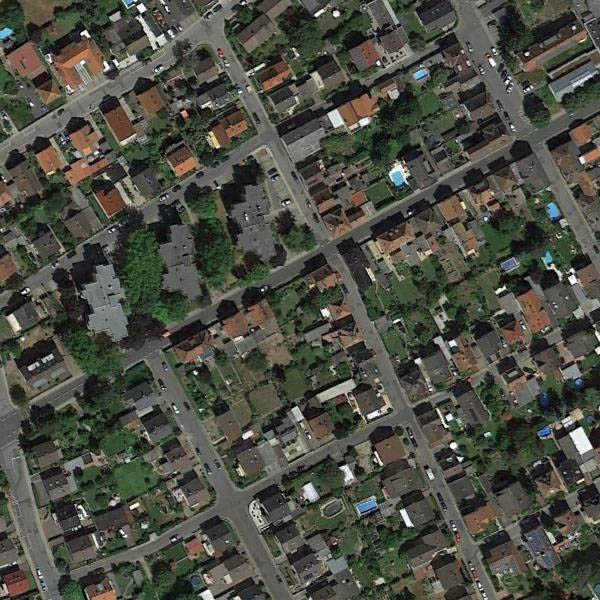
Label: DenseResidential